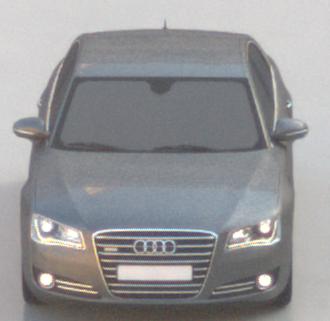
Make: Audi
Model: A8 D4
Model produced from: 2009
Model produced until: 2017
Doors: 4
Color: gray
Road condition: wet road
Daytime: sunrise or sunset
Contrast: low contrast